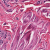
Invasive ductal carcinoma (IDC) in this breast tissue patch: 0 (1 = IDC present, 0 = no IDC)